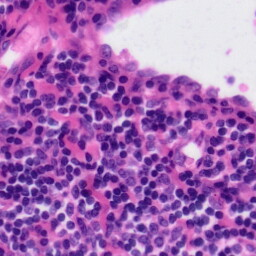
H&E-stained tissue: Tonsil